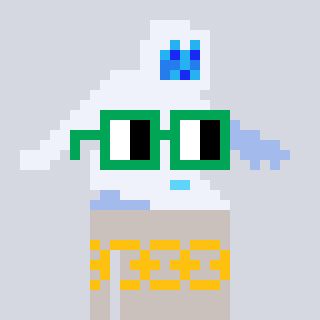
a pixel art character with square green glasses, a yeti-shaped head and a foggrey-colored body on a cool background